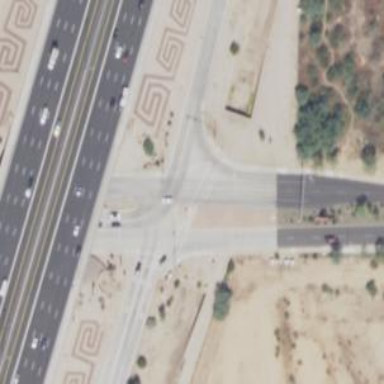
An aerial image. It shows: Solid stop line on the road.